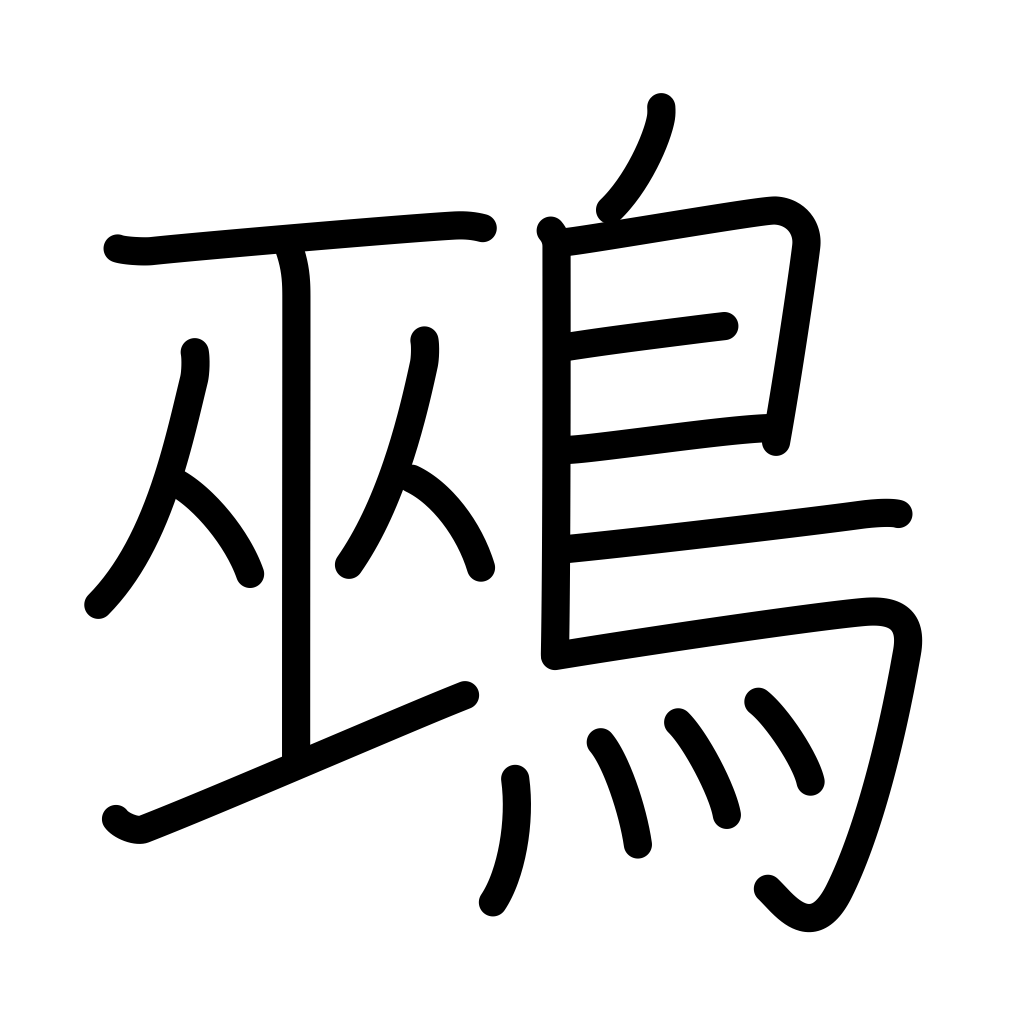
Meaning: unmottled quail